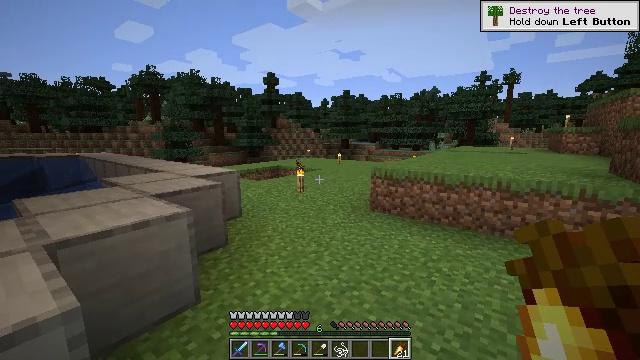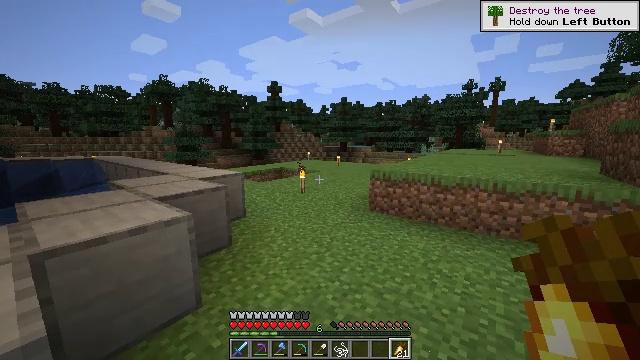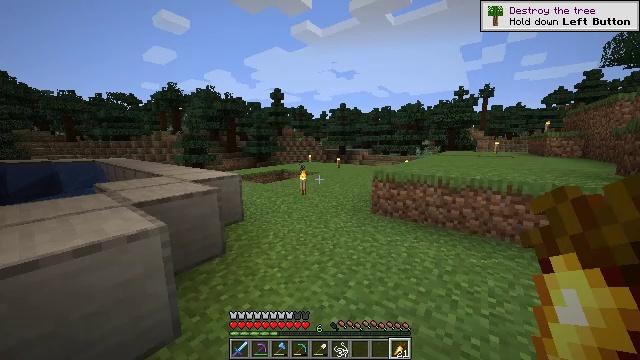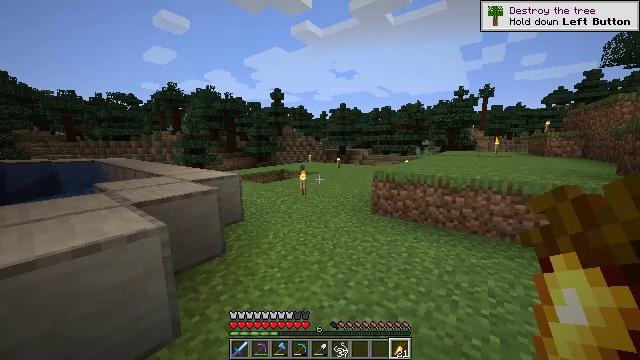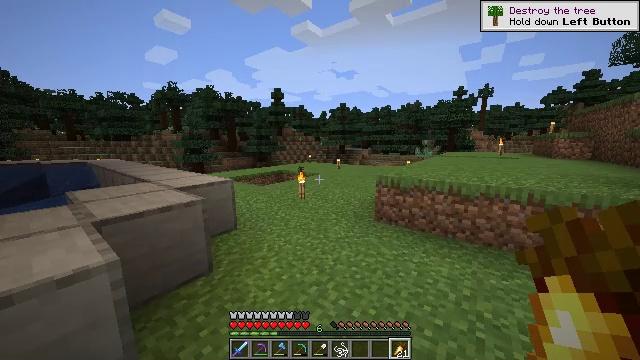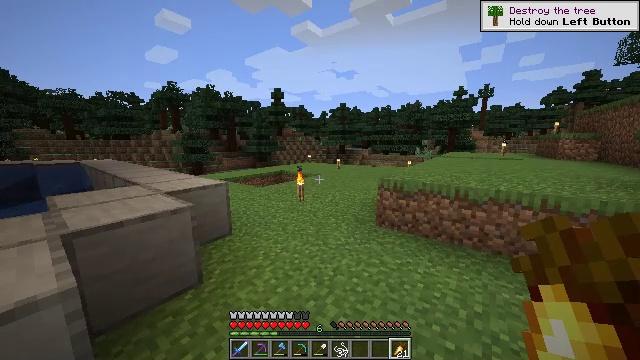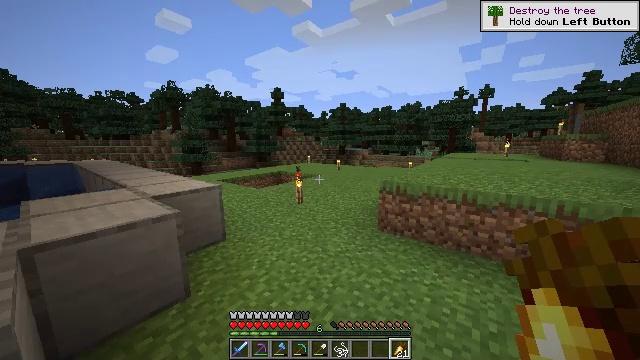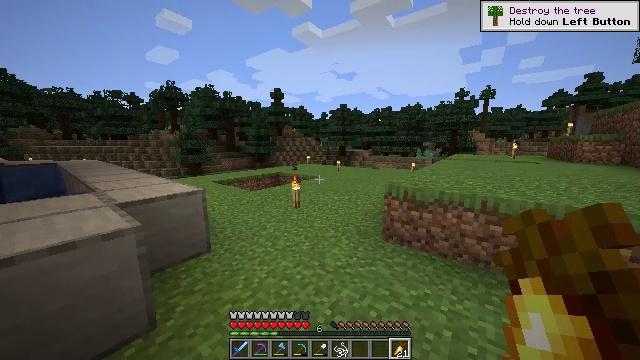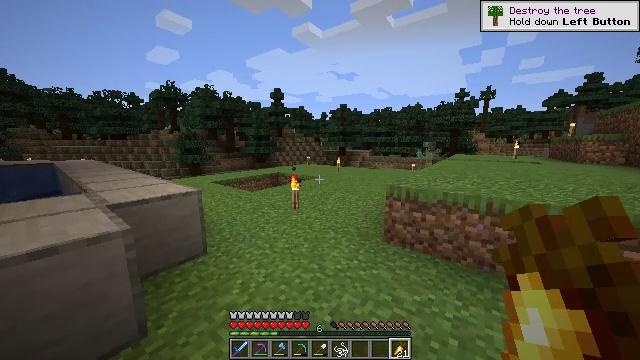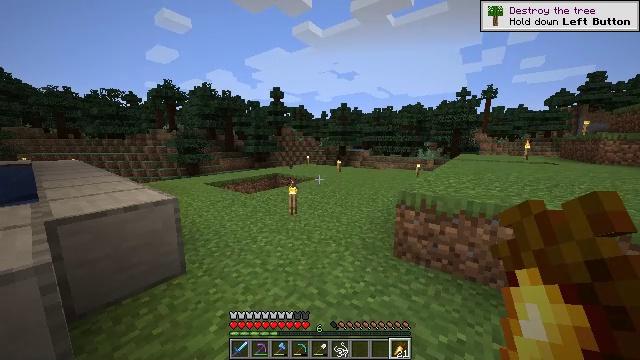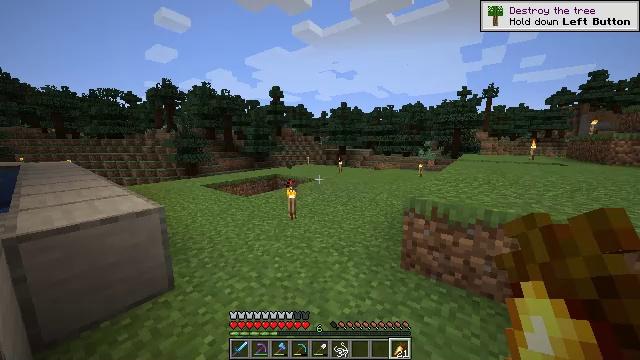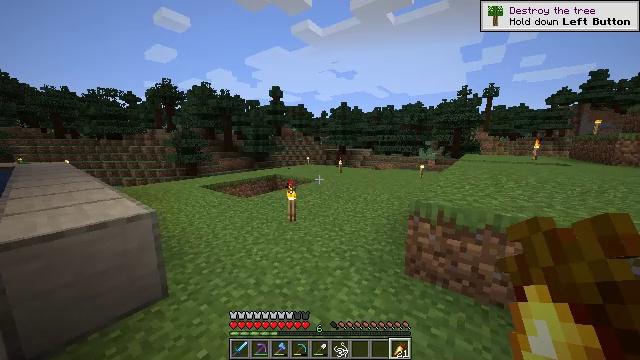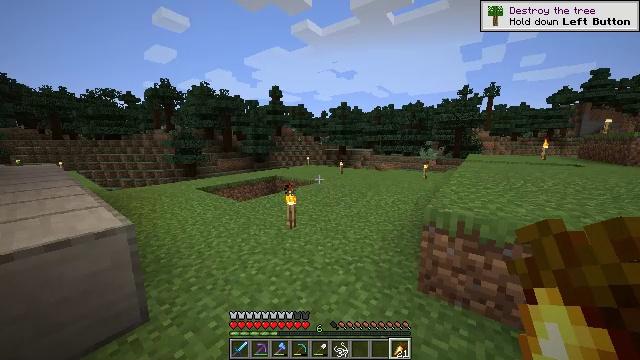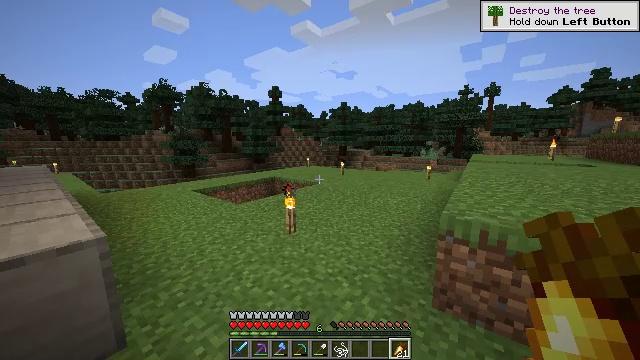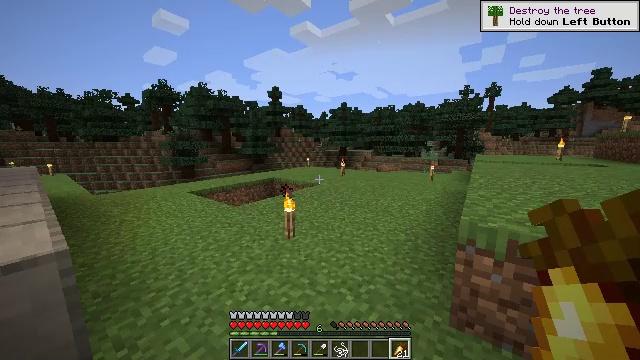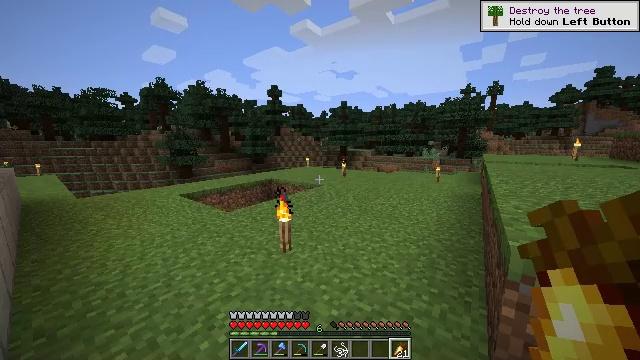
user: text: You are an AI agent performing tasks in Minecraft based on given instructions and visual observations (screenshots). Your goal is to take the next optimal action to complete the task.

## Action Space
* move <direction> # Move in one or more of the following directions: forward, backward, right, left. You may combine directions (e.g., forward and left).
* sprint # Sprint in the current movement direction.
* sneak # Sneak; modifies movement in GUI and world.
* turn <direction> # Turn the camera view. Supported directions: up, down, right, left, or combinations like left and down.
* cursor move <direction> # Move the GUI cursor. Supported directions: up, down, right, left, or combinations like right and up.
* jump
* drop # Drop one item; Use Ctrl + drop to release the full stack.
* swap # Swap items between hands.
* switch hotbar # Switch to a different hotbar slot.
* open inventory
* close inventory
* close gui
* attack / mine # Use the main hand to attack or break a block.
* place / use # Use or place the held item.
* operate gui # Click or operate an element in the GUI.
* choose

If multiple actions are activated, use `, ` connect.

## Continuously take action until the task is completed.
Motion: motion action
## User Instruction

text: Put stone in the furnace to get smooth stone.
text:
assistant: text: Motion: move forward, sprint
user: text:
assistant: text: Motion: move forward, sprint
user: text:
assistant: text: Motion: move forward, sprint
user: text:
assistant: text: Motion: move forward, sprint
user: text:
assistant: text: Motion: move forward, sprint
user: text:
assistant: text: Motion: move forward
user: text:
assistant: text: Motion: move forward
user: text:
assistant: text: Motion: move forward
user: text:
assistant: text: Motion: move forward
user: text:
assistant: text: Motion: move forward
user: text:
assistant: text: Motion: move forward
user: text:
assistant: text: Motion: move forward
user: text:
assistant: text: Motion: move forward
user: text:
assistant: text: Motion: move forward
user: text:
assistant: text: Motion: move forward
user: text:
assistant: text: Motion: move forward
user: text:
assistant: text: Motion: move forward
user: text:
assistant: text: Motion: move forward
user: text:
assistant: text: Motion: move forward
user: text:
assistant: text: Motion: move forward
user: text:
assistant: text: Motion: move forward
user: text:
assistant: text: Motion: move forward
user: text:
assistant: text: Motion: move forward
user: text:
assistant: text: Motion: move forward, turn left
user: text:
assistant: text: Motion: move forward, turn left and down
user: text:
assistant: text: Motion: move forward, turn left
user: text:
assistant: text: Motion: move forward, turn left and down
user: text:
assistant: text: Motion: move forward and move right, turn left and down
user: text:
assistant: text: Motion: move forward and move right, turn left and down
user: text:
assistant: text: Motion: move forward and move right, turn left and down